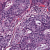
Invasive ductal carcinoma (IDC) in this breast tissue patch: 1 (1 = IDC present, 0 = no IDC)